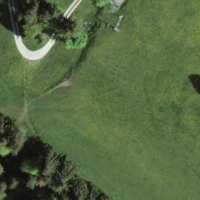
EUNIS habitat code: 44
Species observed at this site:
Petasites albus